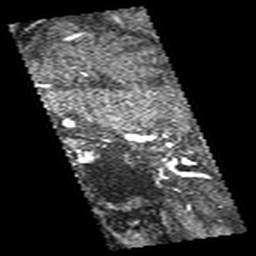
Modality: angio
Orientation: sagittal
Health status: ill
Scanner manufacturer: siemens
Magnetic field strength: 3 T
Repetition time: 0.022 s
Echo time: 0.00401 s